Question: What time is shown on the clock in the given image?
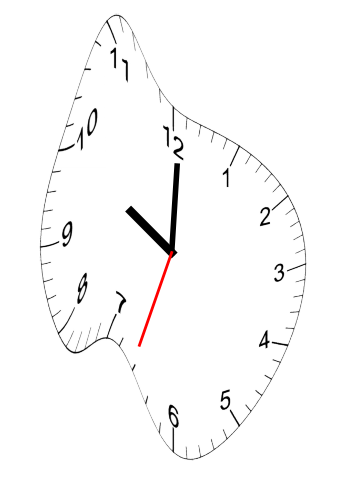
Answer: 10:00:33